Question: I have a class Department:
'''
class Department{
string des;
string name;
string id;
List<Department> subDeps;
}
'''
As the code shown,one department may have several sub-departmens.
Now,I have read the information from database,and I get the root Department object.
Then I want to generate a excel worksheet like this manner:

In fact,The root "Department" object is a tree structure .
When I try to write the items to the excel sheet,I have to decide the rows and cols for the item,but I can not make it.
And one can do me a favor?
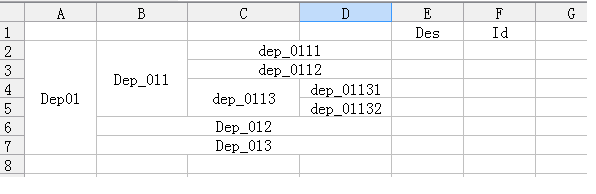
Answer: Look at it this way:
'''
0 00 000 | (0,0) (0,1) (0,2)
001 | (1,2)
1 10 100 | (2,0) (2,1) (2,2)
101 | (3,2)
11 | (4,1)
'''
I used the same syntax as you to name the nodes (left side) and the corresponding position "(row,column)" into the grid (right side). There are two top level departments here, 0 and 1.
You can label your nodes with "(x,y)" coordinates with a depth first visit for every tree/top level department. Whenever you descend from father to child, you have to increase the column number by 1.
Every time you visit a new sibling your row index must refer to a new, empty one (in the example, the sibling of 10 is 11 but you can't put it in (3,1) because row 3 is already occupied by dept 101).
I would write the algorithm following these guidelines. Keep track of the current (x,y) with two variables that are passed down as parameters of a recursive depth-first visit, together with the current node/department to be visited. Make sure that the function edits as required the excel representation but returns the maximum row index used (so that you can use it to know which is the following row when visiting a new sibling -- as in the previous example).
Every time you make a recursive call you have to call it with coords (x, y+1) because it's a new column. In a similar manner, when you visit a new sibling you call it with (coords prev_call_retn+1, y) because it's a new row (where coords_prev_call_retn is the value of the last recursive call on the previous sibling).
An helper function will call the recursive one on the root node and using as base coords (0,0), or whatever you like to start from.
'''
#include <iostream>
#include <list>
#include <string>
using namespace std;
class Dept {
public:
string id;
list<Dept*> *subDepts;
Dept(string id) {
this->id = id;
this->subDepts = new list<Dept*>();
}
Dept *addChild(Dept *d) {
this->subDepts->push_back(d);
return d;
}
Dept *addChild(string id) {
Dept *d = new Dept(id);
return this->addChild(d);
}
};
void visit(Dept *d, int row, int col) {
cout << "Dept " << d->id << ": (" << row << ", " << col << ")
";
}
int label(Dept *d, int row, int col) {
if (d == 0) return row;
visit(d, row, col);
list<Dept*> *lst = d->subDepts;
for (list<Dept*>::iterator it = lst->begin() ; it != lst->end(); it++)
{
row = label(*it, row, col+1) + 1;
}
if (lst->size() > 0) row--;
return row;
}
int label(Dept *d) {
label(d, 0, 0);
}
'''
In this C++ code, label() is the function you're interested in.
The parameters row and col are supposed to be the correct coordinates of the department *d, so that we can visit the node immediately.
The loop recursively calls label() on each children (if any). Note that I use the variable row in order to keep track of the last used row + 1.
Lastly, we have to return the last used row by the function, but being careful to subtract one if the d->subDepts is not empty. This is because the for loop that adds 1 extra row in the last iteration.
Here is an example main:
'''
int main(int argc, char **argv) {
Dept *d0 = new Dept("0");
Dept *d00 = d0->addChild("00");
Dept *d01 = d0->addChild("01");
Dept *d000 = d00->addChild("000");
Dept *d001 = d00->addChild("001");
Dept *d002 = d00->addChild("002");
Dept *d010 = d01->addChild("010");
Dept *d02 = d0->addChild("02");
label(d0);
return 0;
}
'''
And here the result:
'''
bash-4.2$ g++ dept.cpp && ./a.out
Dept 0: (0, 0)
Dept 00: (0, 1)
Dept 000: (0, 2)
Dept 001: (1, 2)
Dept 002: (2, 2)
Dept 01: (3, 1)
Dept 010: (3, 2)
Dept 02: (4, 1)
'''
I hope this helps.